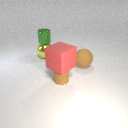
small green metal cylinder above large yellow metal sphere